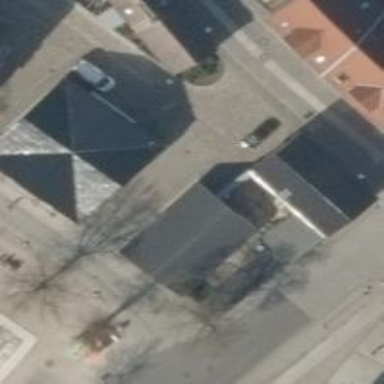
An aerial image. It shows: Living street.